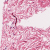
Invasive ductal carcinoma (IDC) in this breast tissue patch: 0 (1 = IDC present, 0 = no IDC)